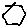
Label: hexagon